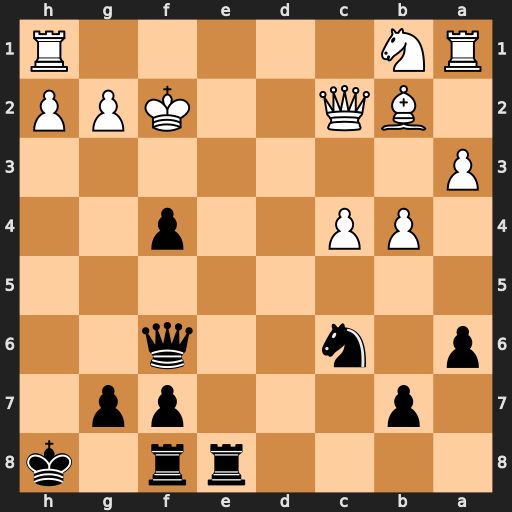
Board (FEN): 4rr1k/1p3pp1/p1n2q2/8/1PP2p2/P7/1BQ2KPP/RN5R
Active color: b
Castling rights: -
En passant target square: -
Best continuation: Qh4+ g3 fxg3+ Kg2 Re3